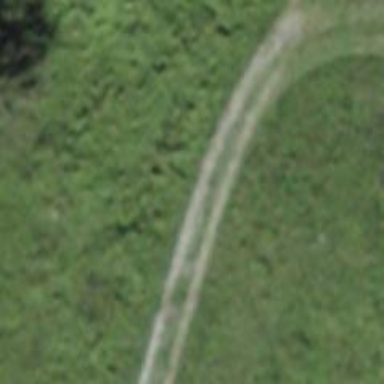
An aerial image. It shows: Track road with grade3 tracktype.